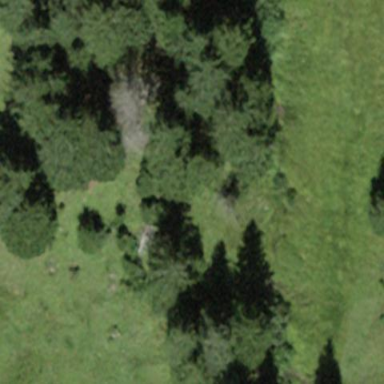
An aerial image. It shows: Beautiful woodland area.